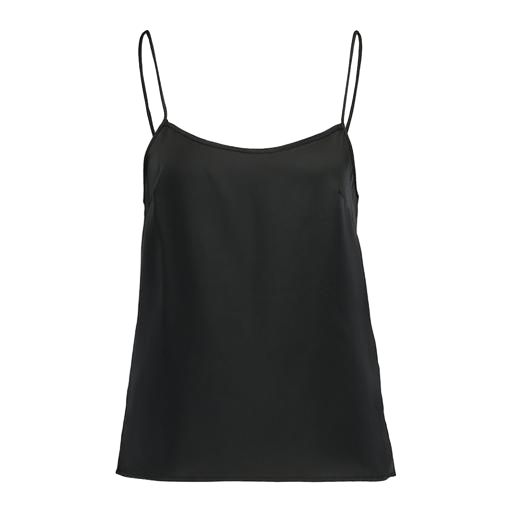
black women's fluid cami, black olivia tank, black chelsea cami, white background